Aerial crown-view tile of a tropical tree (Barro Colorado Island, Panama), acquired 20250715:
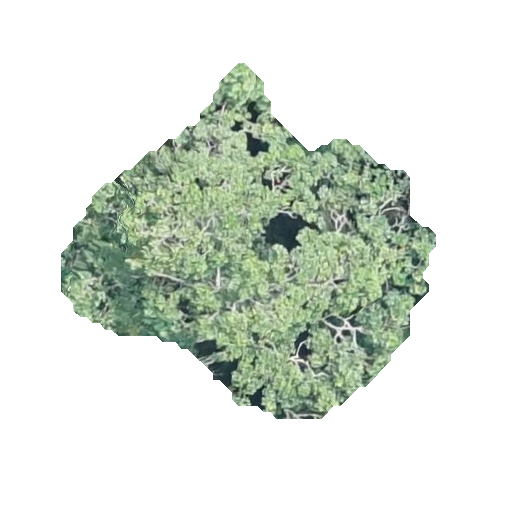
Species: Simarouba amara
GBIF accepted scientific name: Simarouba amara
Crown area: 116.898 m²